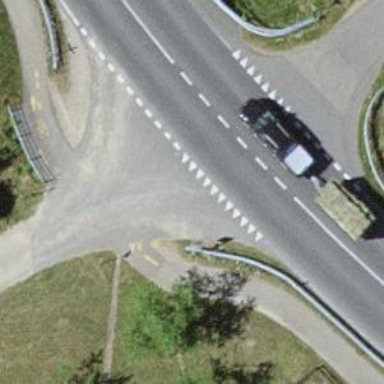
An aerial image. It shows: Road with "give way" sign.